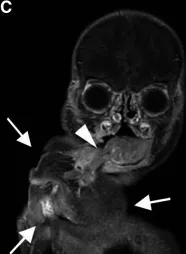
(C) Coronal section of T1 weighted MRI demonstrating the attachment of the epignathus (white arrows) to the right lateral margin of the tongue (white arrowhead).
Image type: radiology (mri)